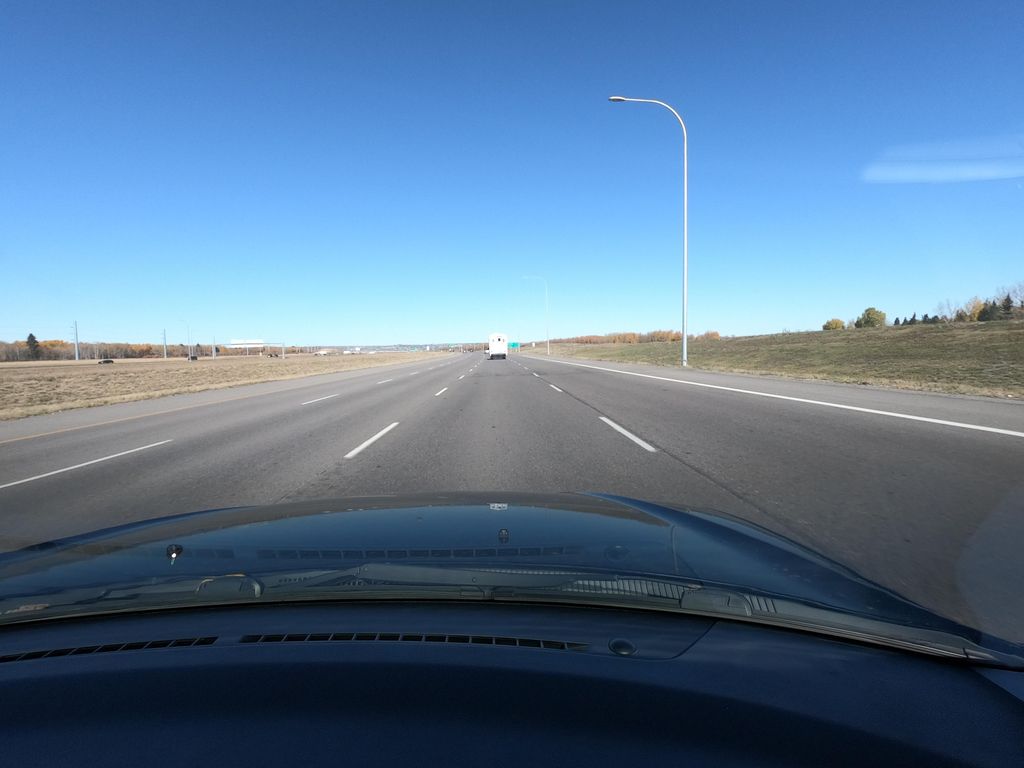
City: calgary